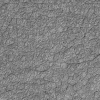
Atmospheric dust classification: not_dusty